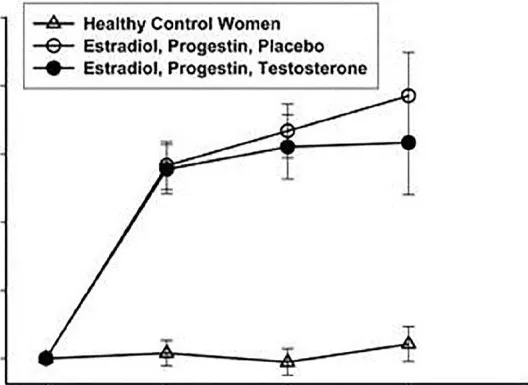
(B) Mean (SEM) percentage change from screening in the lumbar spine BMD (Popat et al.
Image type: chart (chart)